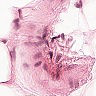
Metastatic tissue present: no